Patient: sex F, age 71
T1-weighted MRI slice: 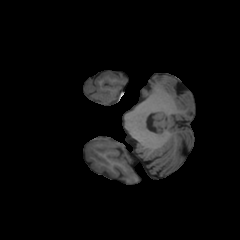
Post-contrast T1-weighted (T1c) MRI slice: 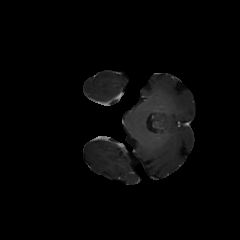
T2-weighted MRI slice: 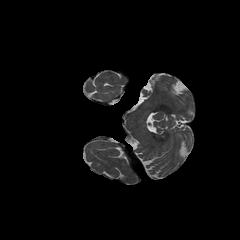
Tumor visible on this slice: no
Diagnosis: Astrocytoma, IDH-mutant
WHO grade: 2